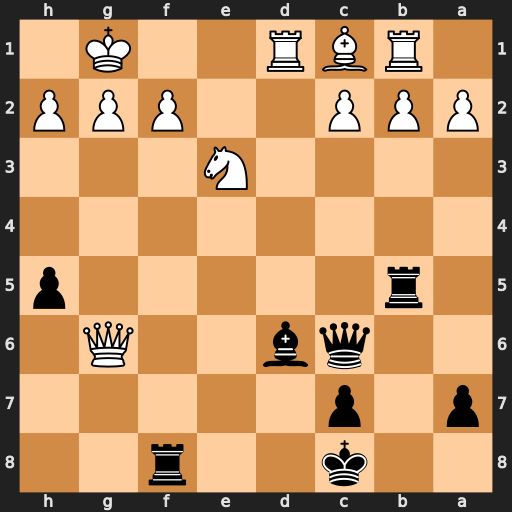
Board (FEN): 2k2r2/p1p5/2qb2Q1/1r5p/8/4N3/PPP2PPP/1RBR2K1
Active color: b
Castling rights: -
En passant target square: -
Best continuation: Bxh2+ Kxh2 Qxg6